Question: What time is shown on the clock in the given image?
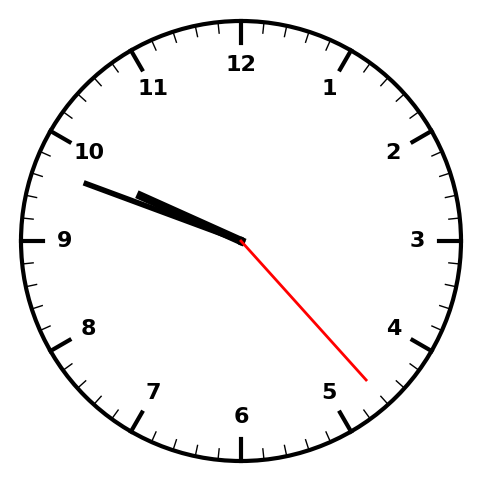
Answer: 09:48:23